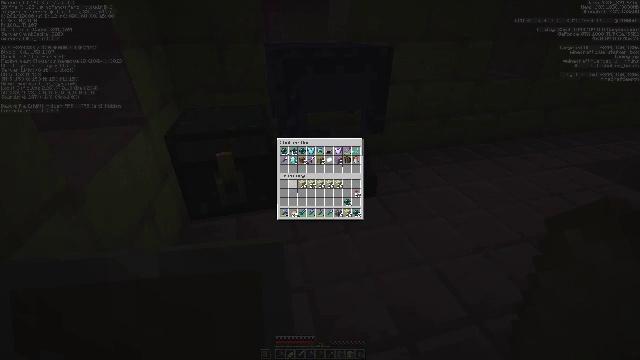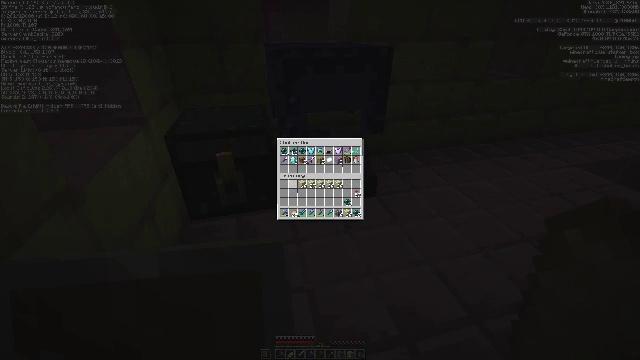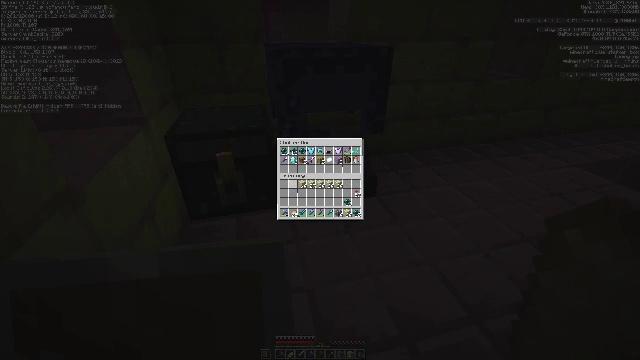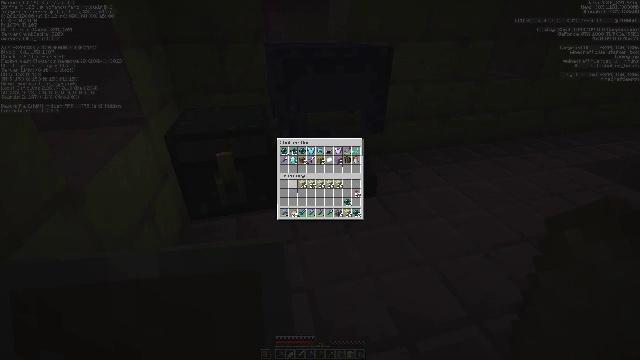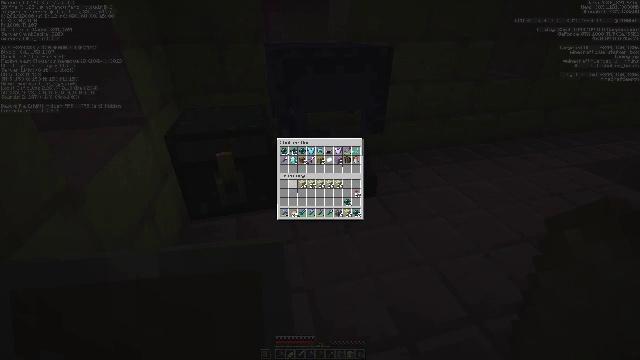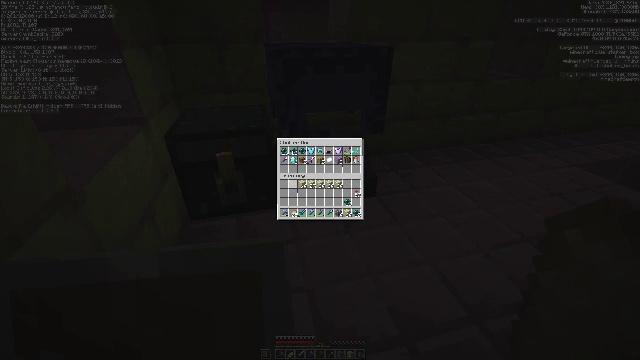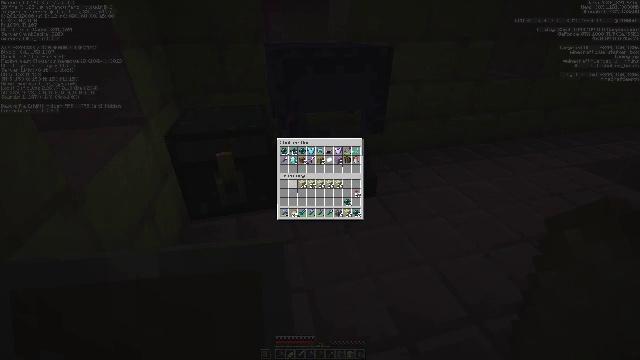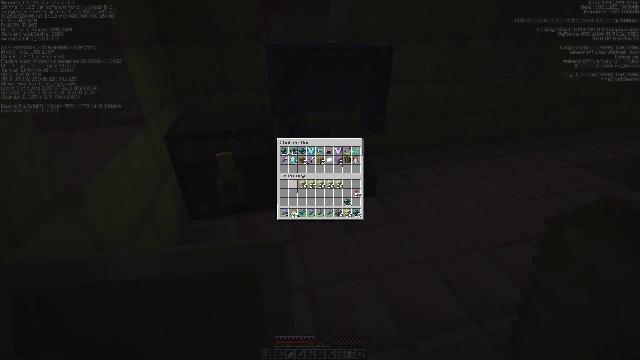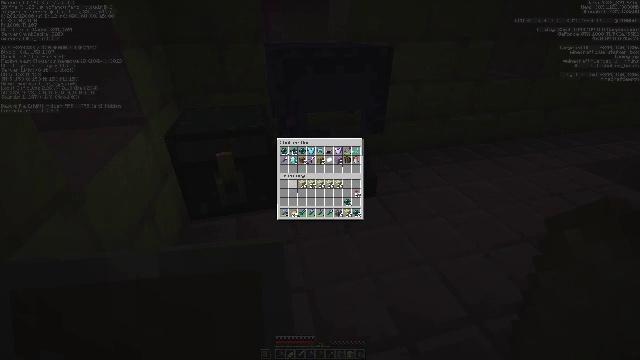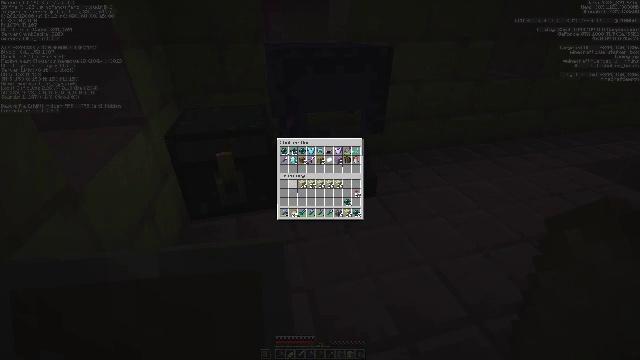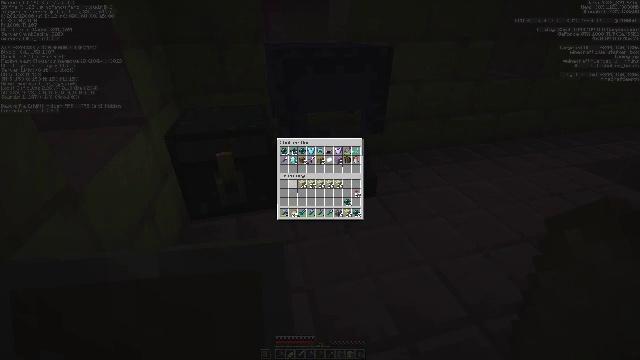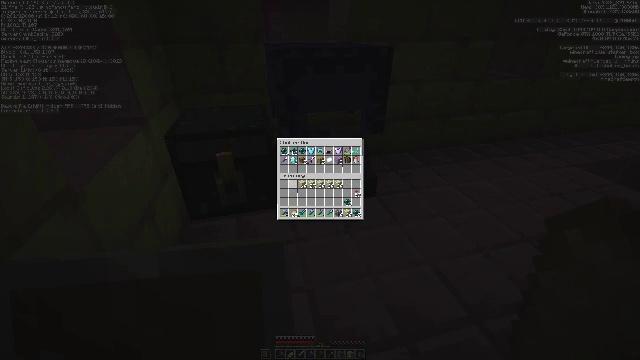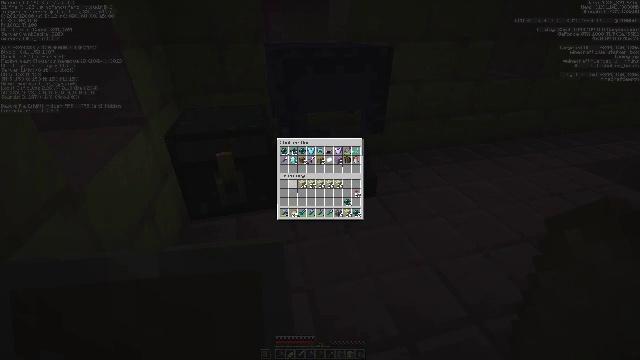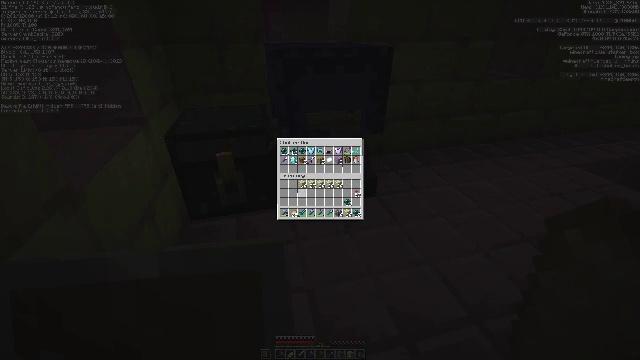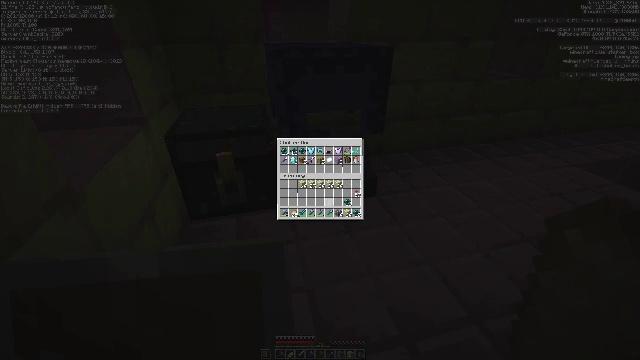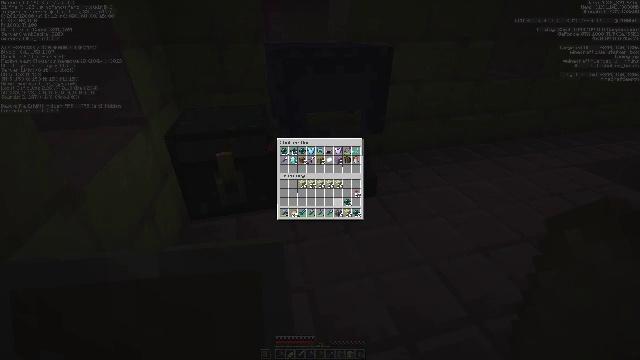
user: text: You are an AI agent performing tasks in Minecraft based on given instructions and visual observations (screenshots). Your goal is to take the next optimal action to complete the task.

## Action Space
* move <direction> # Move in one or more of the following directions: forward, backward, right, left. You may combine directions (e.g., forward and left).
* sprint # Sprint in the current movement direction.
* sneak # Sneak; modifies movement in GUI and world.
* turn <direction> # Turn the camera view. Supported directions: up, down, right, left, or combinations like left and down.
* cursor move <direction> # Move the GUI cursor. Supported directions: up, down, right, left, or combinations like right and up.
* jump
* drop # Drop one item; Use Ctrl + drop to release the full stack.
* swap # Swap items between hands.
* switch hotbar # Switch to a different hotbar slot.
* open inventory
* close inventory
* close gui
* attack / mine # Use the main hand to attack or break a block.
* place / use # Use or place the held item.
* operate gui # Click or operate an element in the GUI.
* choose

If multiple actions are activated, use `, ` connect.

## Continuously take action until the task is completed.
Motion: motion action
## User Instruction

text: Reclaim the blue shulker box for storage.
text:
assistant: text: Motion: sneak, attack / mine
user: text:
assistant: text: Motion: sneak
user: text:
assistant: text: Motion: sneak
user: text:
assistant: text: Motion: sneak
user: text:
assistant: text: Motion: sneak
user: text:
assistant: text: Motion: no_op
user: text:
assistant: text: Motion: no_op
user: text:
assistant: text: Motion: no_op
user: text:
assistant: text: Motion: no_op
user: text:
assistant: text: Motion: no_op
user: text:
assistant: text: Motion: no_op
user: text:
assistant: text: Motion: no_op
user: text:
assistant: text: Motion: turn right and down
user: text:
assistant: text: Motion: turn right and down
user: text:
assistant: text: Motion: turn right and down
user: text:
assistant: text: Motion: turn right
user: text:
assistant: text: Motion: no_op
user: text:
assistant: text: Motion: no_op
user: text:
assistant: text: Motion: no_op
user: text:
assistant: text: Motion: no_op
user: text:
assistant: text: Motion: no_op
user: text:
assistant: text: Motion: no_op
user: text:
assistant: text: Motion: no_op
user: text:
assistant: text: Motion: no_op
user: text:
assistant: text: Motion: no_op
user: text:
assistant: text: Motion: no_op
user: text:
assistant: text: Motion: no_op
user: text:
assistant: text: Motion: no_op
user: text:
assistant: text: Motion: no_op
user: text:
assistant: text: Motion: no_op